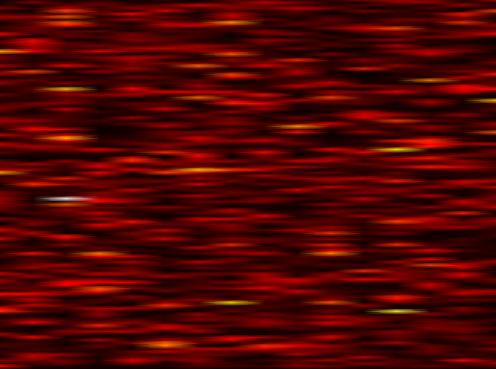
Label: WOLA